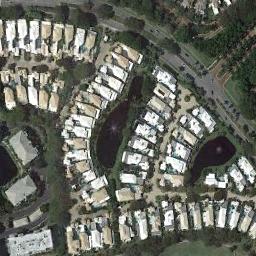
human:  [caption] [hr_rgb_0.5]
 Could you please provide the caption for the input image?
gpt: The houses in the residential area are next to each other .

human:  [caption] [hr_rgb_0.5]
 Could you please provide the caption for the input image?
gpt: A dense residential area has some lakes and lots of houses of the same style .

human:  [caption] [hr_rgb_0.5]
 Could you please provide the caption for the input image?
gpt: The dense residential is on the grass next to some trees and lakes .

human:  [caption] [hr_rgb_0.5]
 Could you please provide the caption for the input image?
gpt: In densely populated areas there are many roads and circularly arranged houses around a lake and trees and a large lawn .

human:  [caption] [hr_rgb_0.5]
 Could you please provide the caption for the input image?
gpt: There are many white and brown buildings arranged neatly on dense residential area .